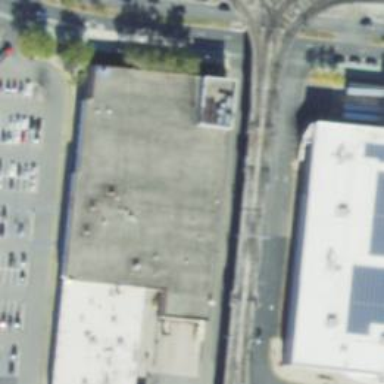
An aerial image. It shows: Bridge for light rail electrified with contact line.